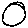
Label: circle